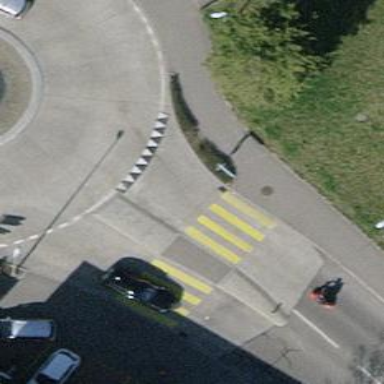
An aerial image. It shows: Uncontrolled zebra crossing with pedestrian island.